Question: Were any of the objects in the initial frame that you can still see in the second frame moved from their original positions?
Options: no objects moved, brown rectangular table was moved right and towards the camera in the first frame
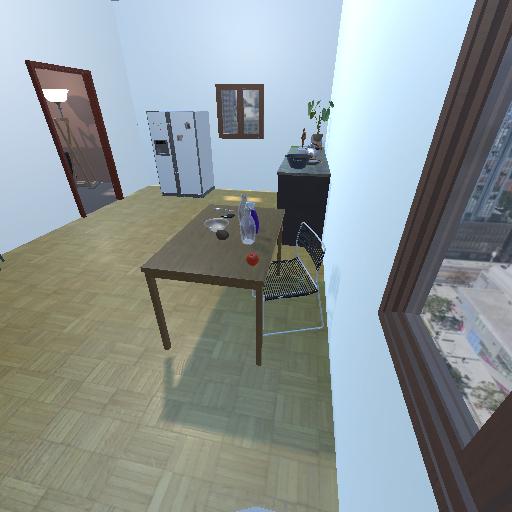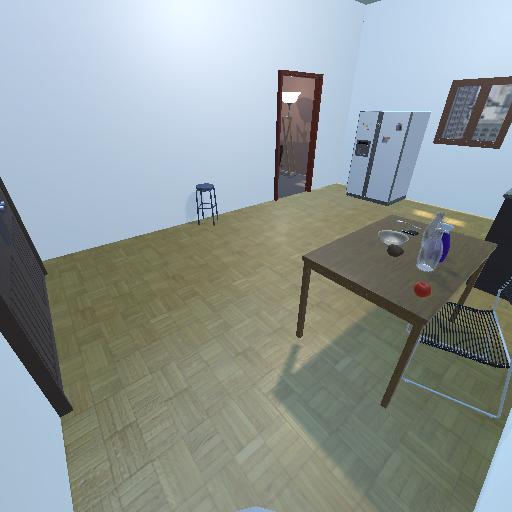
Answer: no objects moved